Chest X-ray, AP view. Patient: 46 years old, sex F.
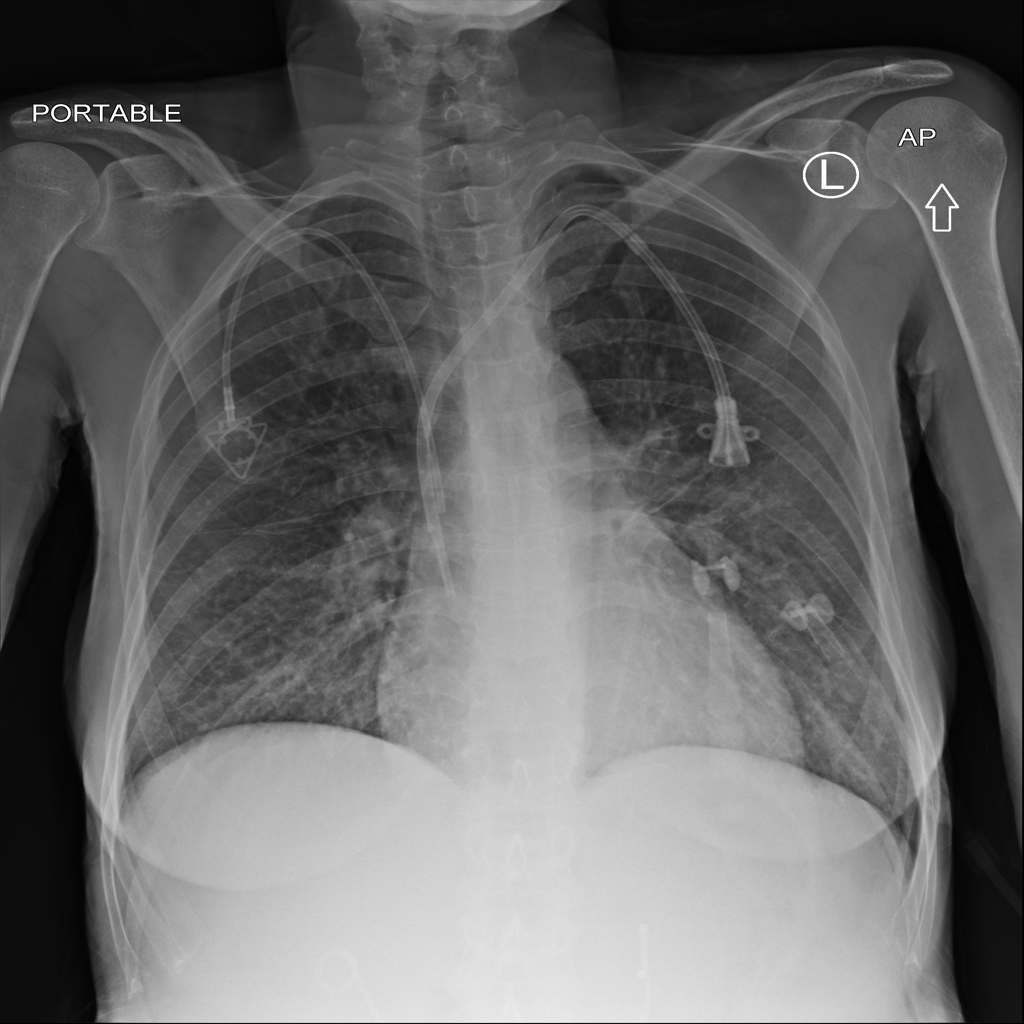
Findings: Cardiomegaly, Edema